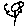
Label: flower